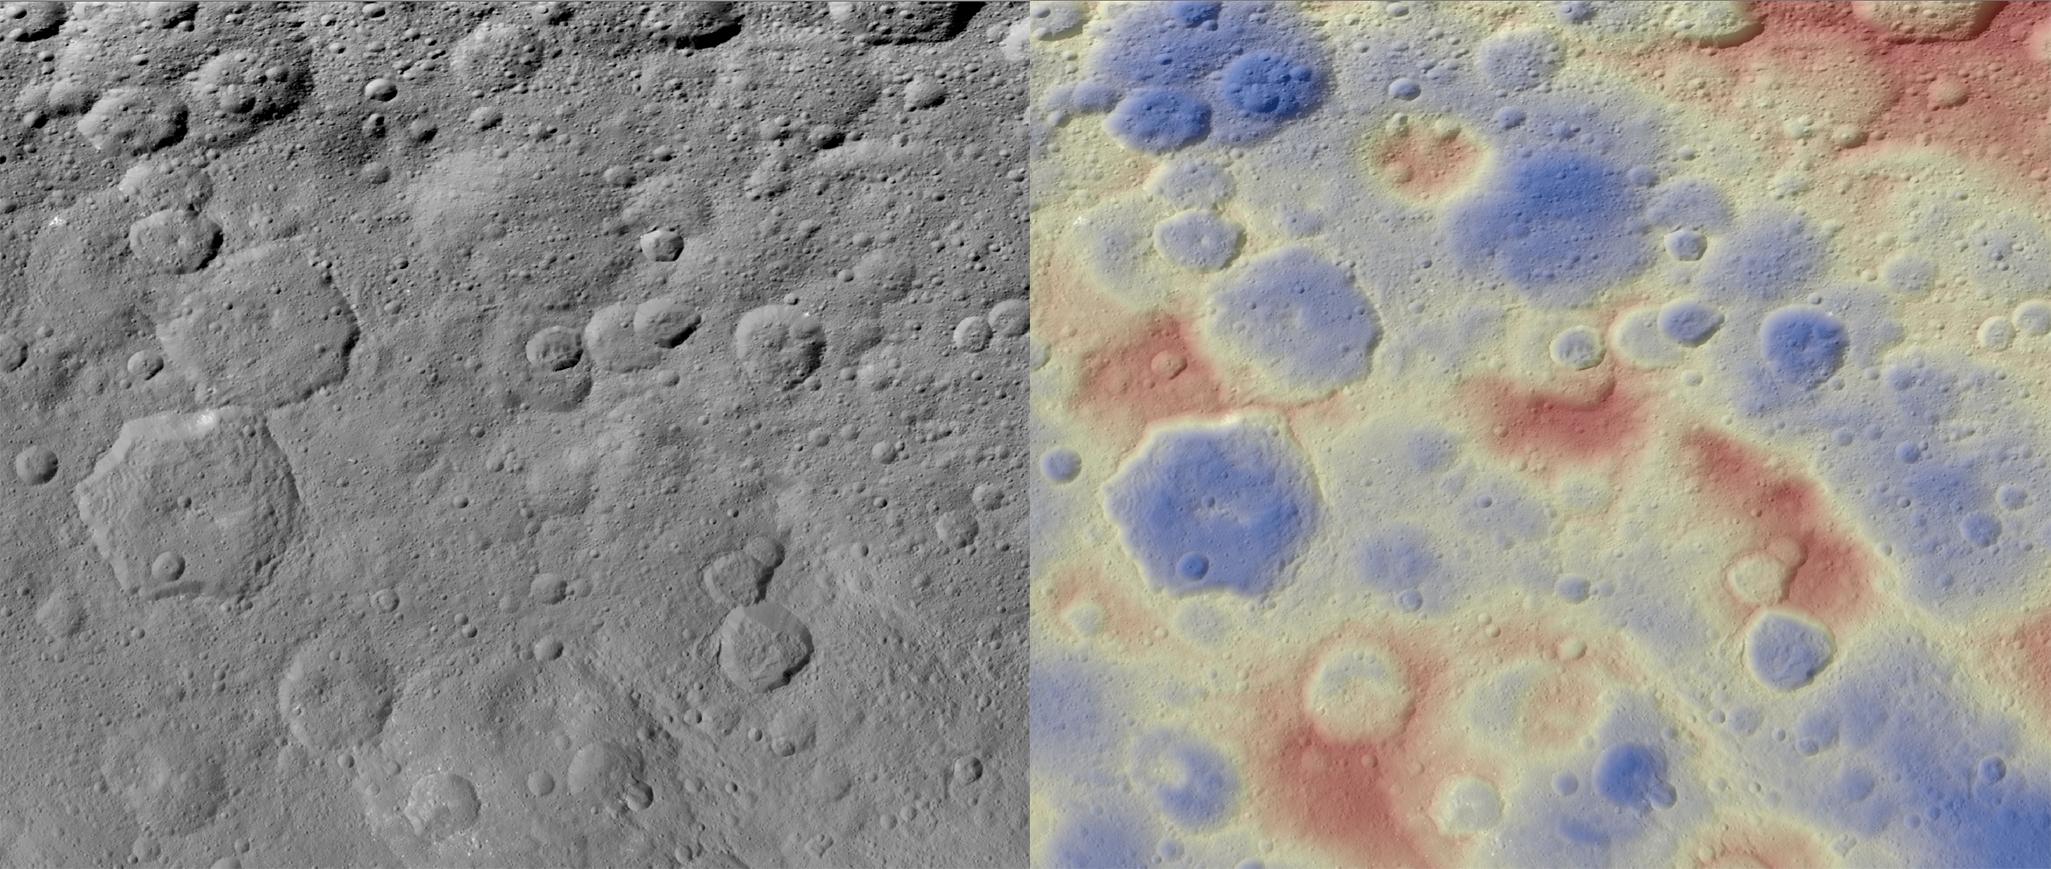
Kwanzaa Tholus Dawn, Ceres, dwarf planet